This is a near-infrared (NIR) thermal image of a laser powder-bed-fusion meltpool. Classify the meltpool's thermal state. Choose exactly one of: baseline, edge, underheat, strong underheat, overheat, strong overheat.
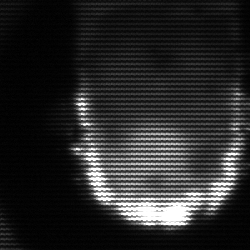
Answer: baseline